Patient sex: M
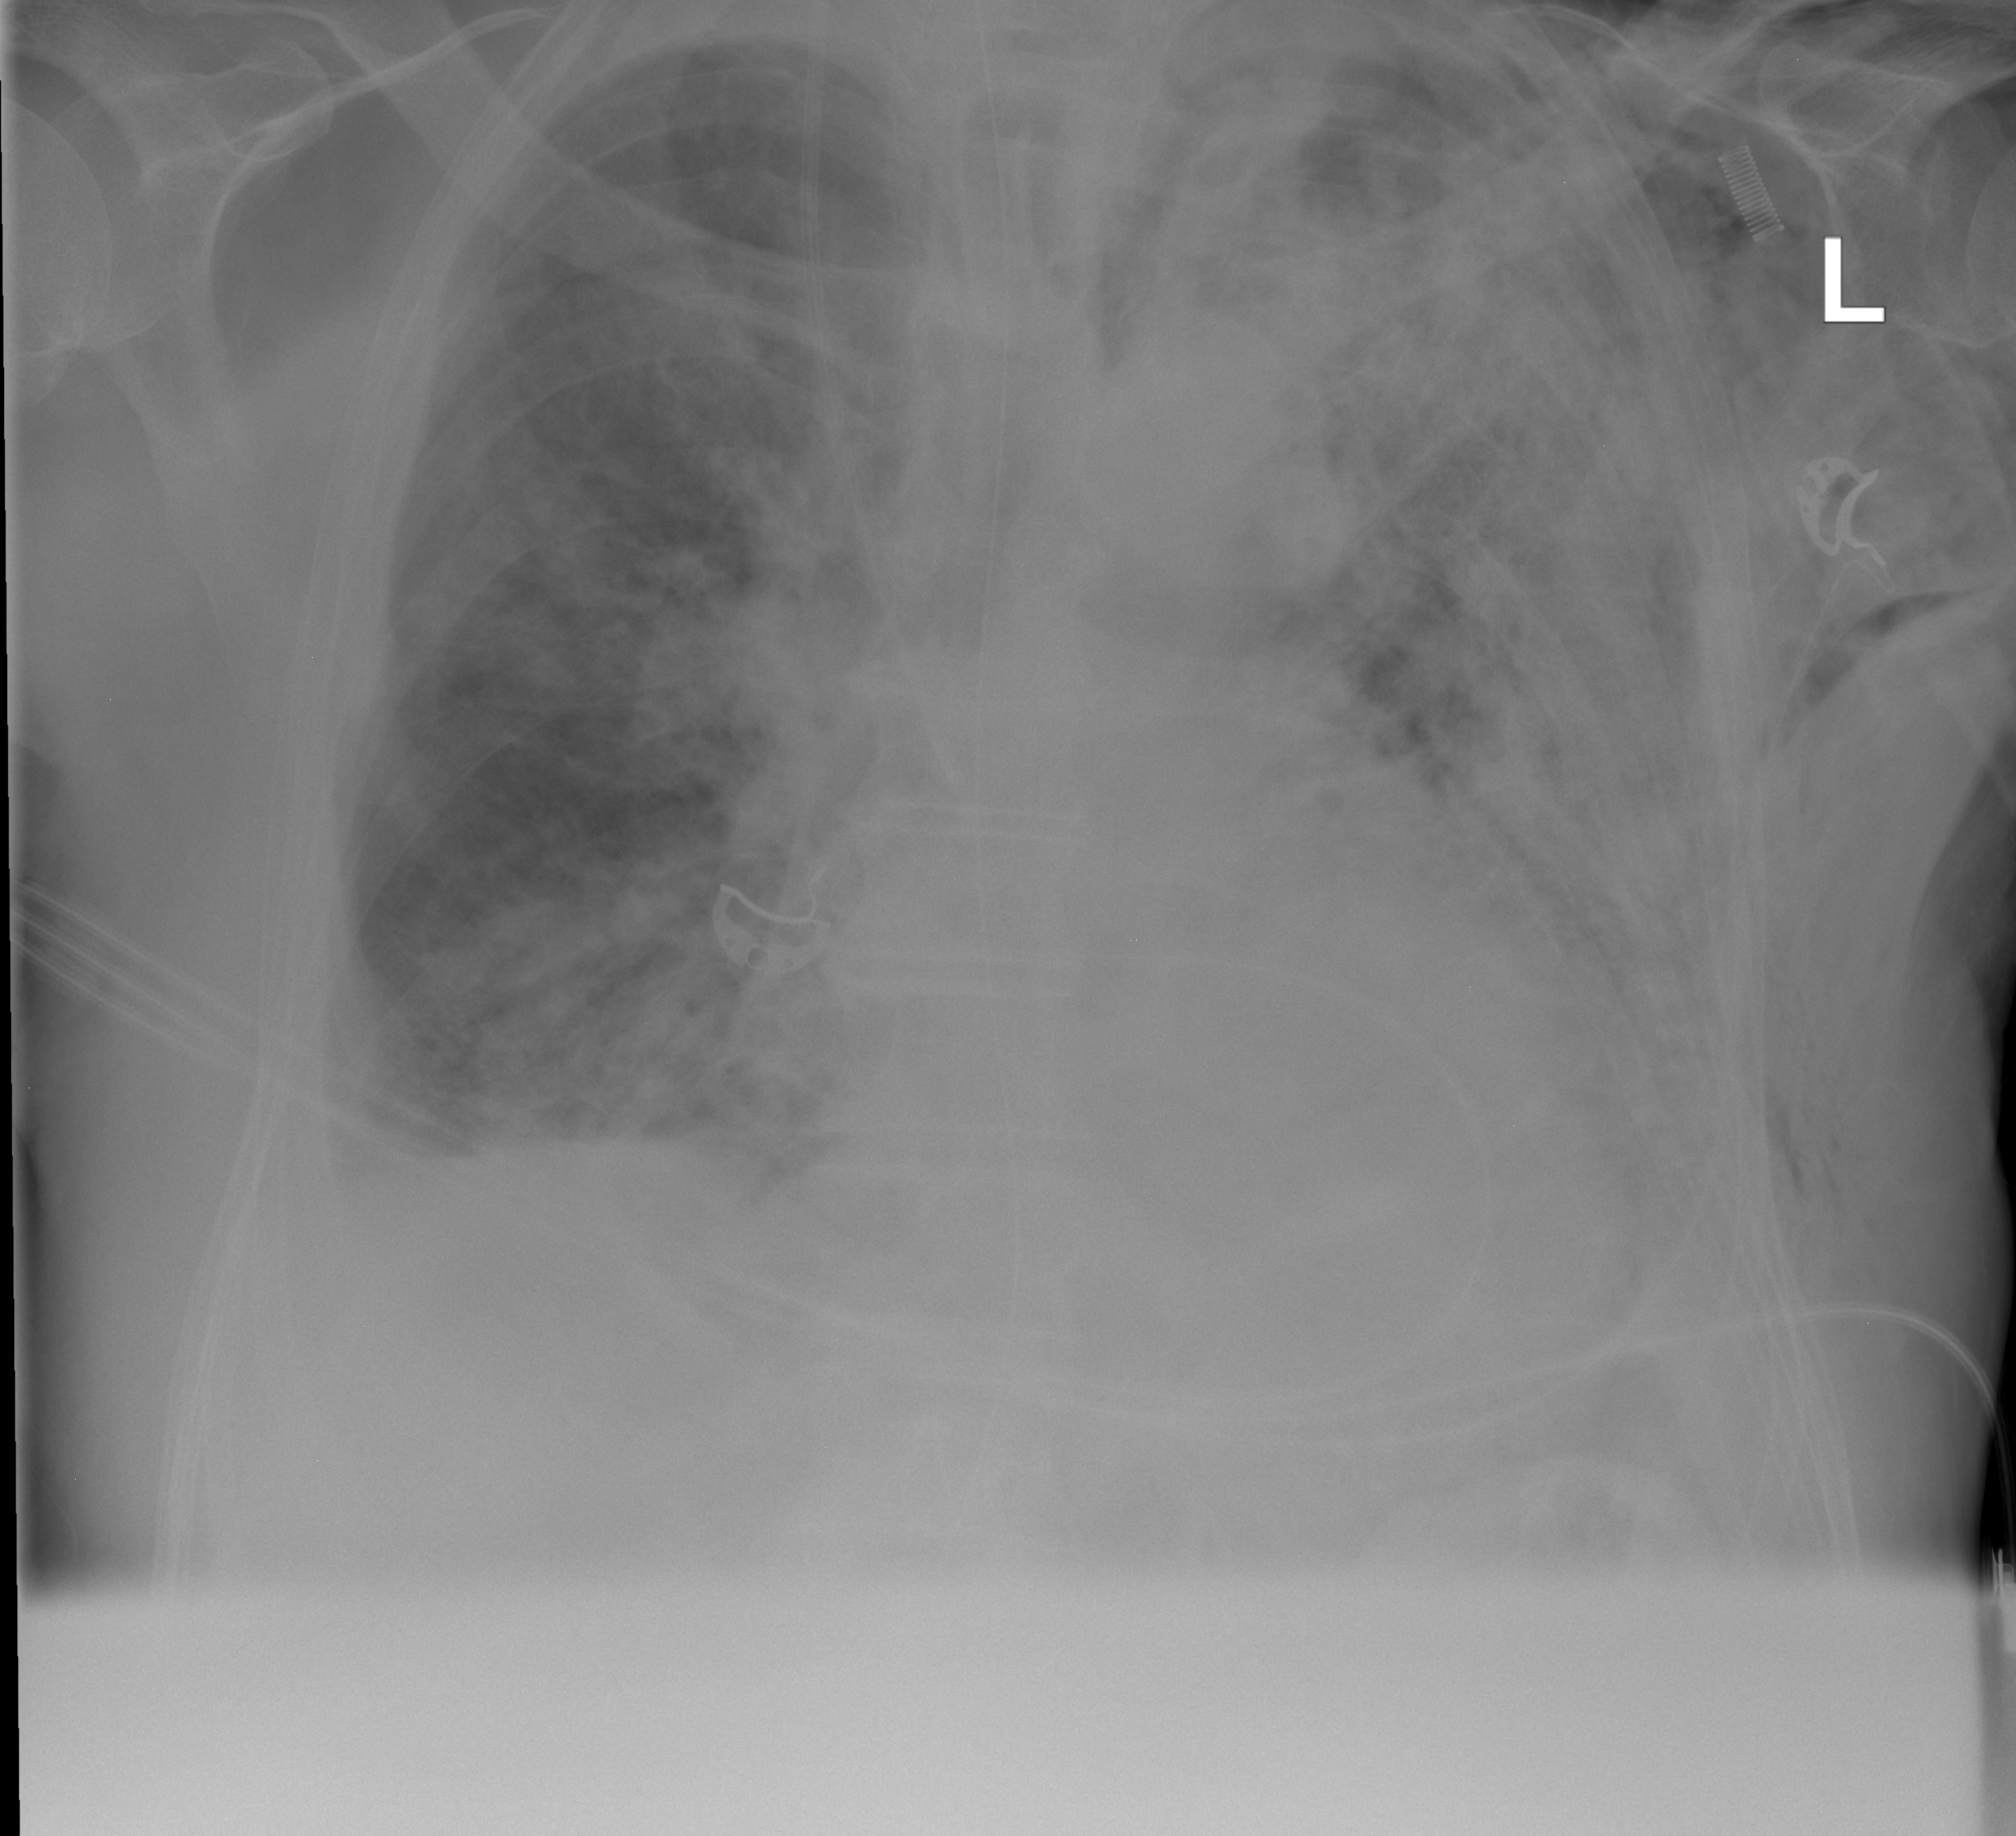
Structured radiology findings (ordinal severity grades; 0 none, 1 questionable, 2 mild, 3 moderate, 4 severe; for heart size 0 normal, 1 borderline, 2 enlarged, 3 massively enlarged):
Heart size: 1
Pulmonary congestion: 0
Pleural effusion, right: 2
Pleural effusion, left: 3
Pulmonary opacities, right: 3
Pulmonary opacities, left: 4
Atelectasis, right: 2
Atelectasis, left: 2